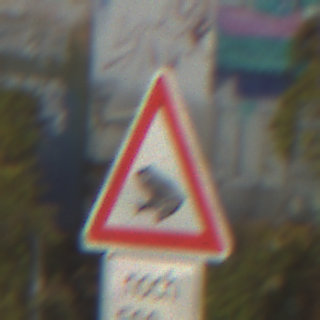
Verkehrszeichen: AmphibienwanderungRechts
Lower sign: LaengeEinerStrecke3
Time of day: MorningAfternoon
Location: Outdoor (Urban)
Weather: PartlyCloudy
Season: NotSpecified
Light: Natural